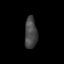
Tissue: prostate
Cell type: B cells
Senescence score: 0.6835
Nuclear area (px): 386
Mean DAPI intensity: 69.14